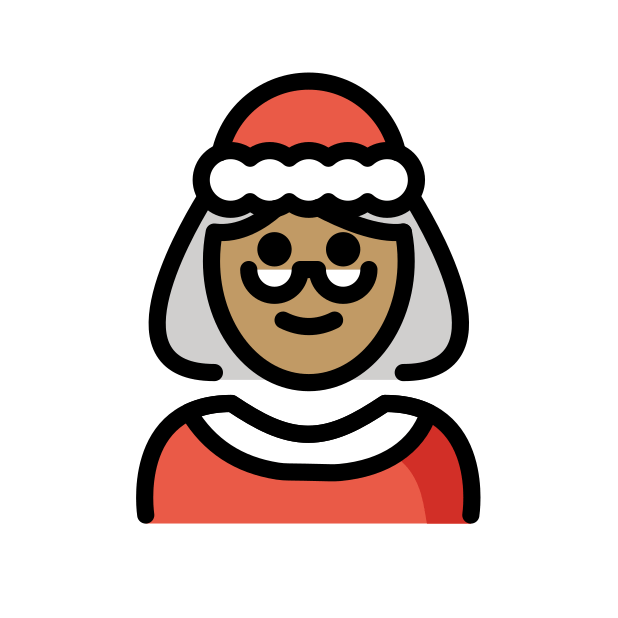
Mrs. Claus: medium skin tone